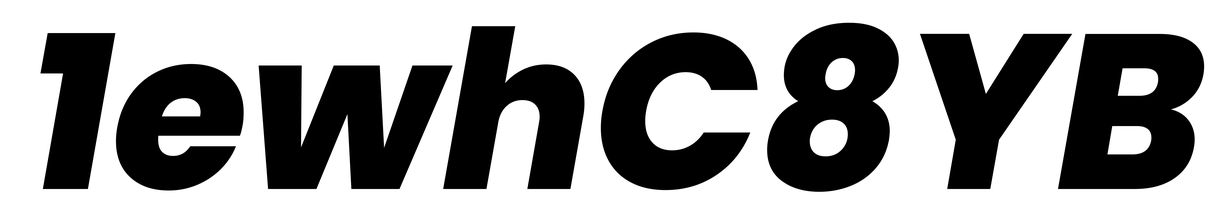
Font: Poppins-ExtraBoldItalic